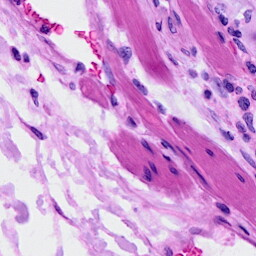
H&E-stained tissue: Ovarian